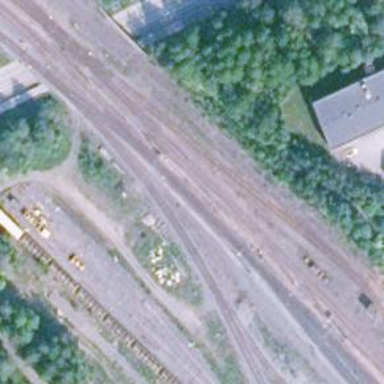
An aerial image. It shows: Railway signal.